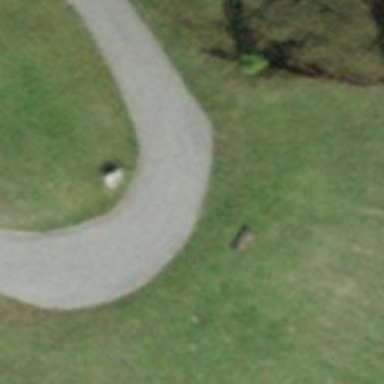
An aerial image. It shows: Bench for seating.